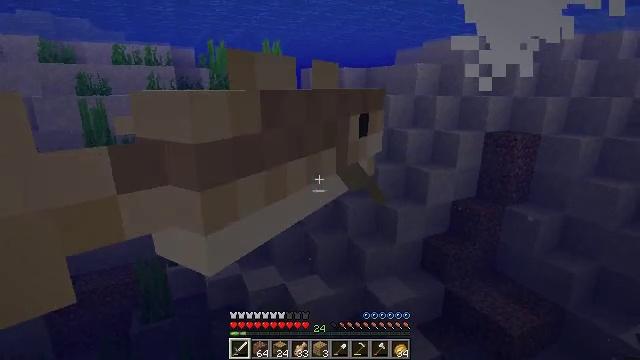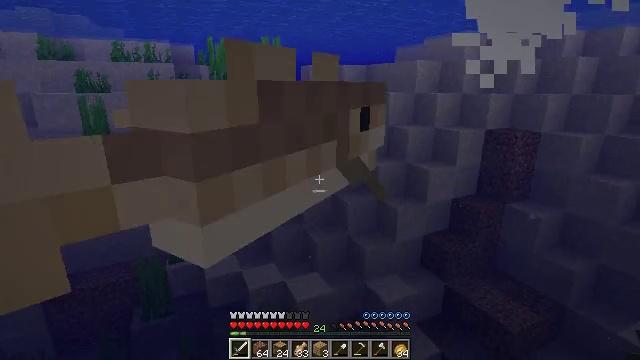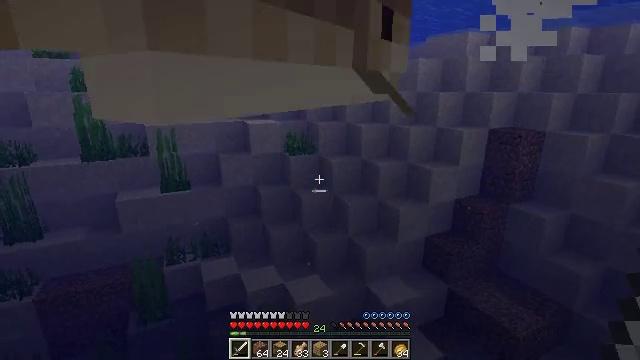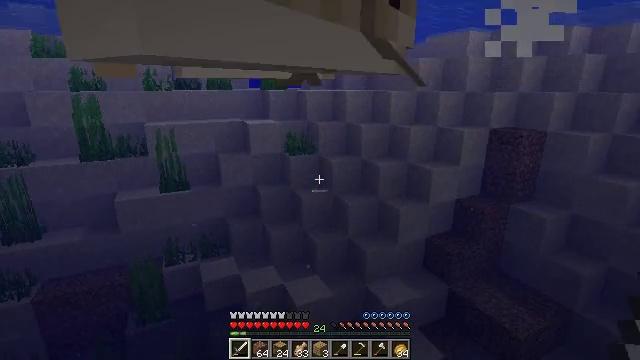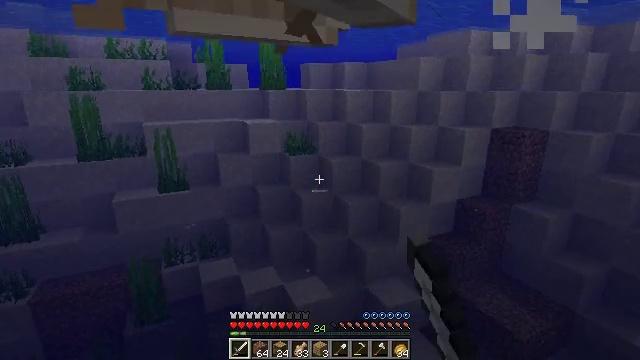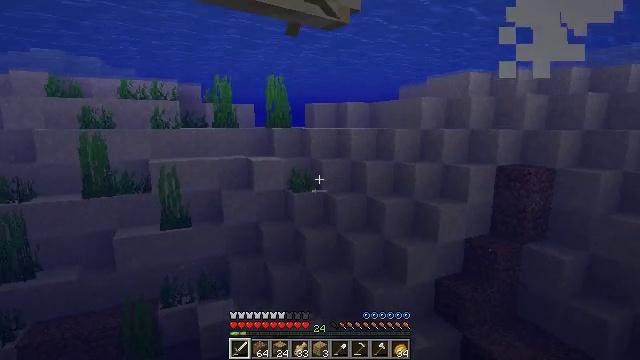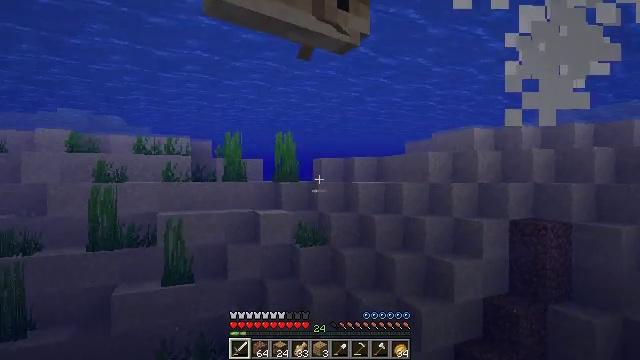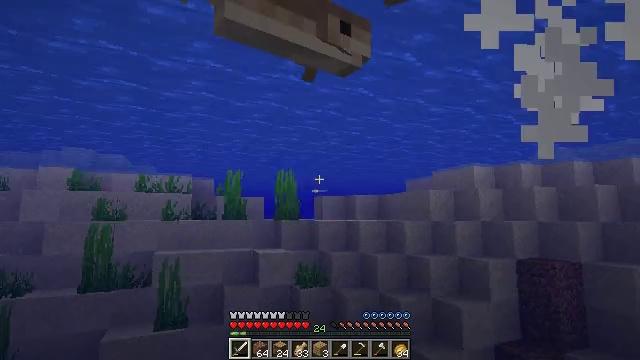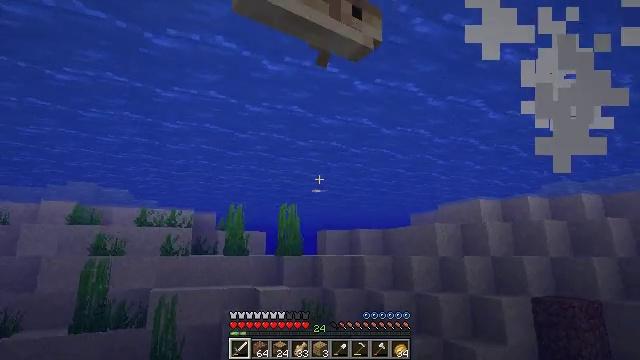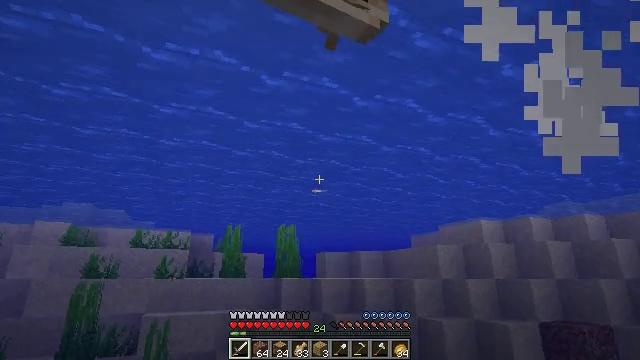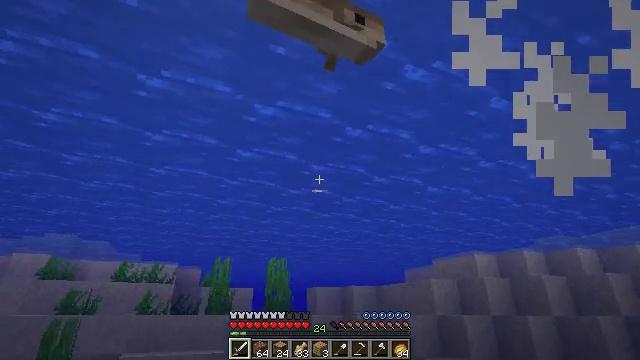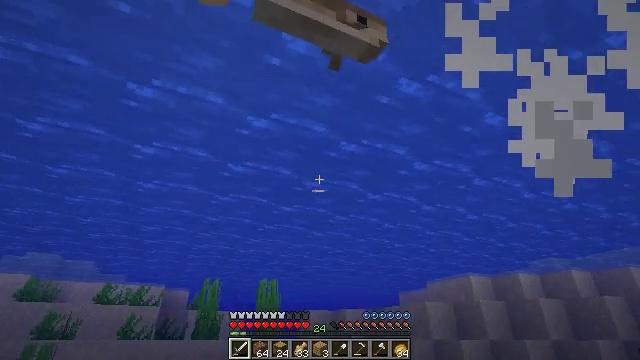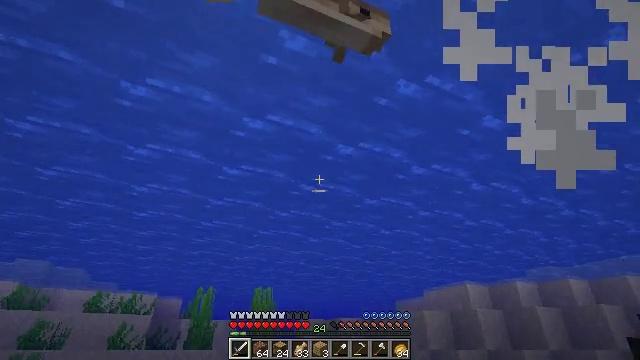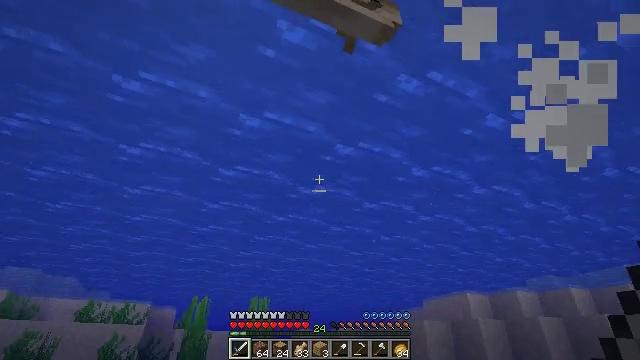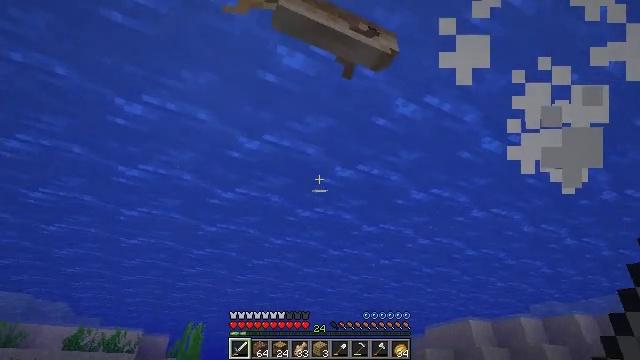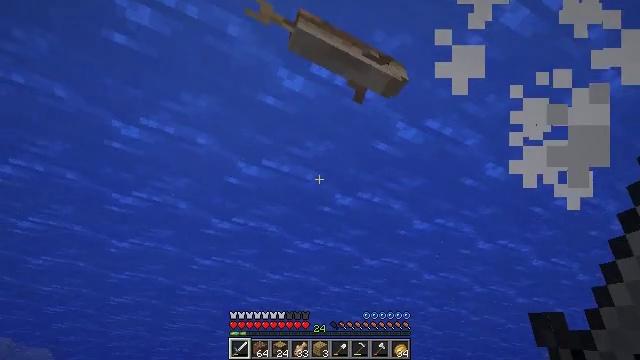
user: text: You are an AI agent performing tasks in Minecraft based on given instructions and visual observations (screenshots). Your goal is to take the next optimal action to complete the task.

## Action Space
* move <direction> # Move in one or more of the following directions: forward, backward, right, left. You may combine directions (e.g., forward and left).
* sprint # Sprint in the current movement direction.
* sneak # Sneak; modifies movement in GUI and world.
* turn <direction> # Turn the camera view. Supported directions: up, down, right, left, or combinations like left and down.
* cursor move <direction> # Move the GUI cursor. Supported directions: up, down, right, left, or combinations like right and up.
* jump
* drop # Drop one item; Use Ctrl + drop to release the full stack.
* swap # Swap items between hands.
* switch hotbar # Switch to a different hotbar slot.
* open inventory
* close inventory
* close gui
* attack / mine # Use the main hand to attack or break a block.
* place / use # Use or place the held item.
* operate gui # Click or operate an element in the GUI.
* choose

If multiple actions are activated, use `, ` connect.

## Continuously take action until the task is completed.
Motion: motion action
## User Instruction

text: Catch and defeat a cod.
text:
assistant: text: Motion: move forward
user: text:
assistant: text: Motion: move forward
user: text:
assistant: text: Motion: move forward, attack / mine
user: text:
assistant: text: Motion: move forward, attack / mine
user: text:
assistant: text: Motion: move forward, turn up, attack / mine
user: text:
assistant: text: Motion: move forward, turn left and up
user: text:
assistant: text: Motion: move forward, turn up
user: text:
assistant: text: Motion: move forward, turn up
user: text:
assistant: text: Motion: move forward, turn up
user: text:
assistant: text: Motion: move forward, turn right and up
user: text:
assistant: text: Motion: move forward, turn right and up
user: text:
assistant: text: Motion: move forward, turn up
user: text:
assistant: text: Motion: move forward, turn up
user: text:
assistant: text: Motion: move forward, turn up
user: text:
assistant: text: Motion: move forward, turn up
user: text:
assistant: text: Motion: turn up
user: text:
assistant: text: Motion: turn up
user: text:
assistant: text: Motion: turn up
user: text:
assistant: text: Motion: turn right and up
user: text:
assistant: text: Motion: turn right and up
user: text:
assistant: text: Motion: turn right and up
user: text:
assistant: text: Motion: turn right
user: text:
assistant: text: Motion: turn right, attack / mine
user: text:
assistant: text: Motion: turn right and down, attack / mine
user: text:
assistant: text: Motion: turn right and down, attack / mine
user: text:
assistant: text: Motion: turn right and down, attack / mine
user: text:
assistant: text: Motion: turn down, attack / mine
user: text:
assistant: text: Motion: turn right and down, jump
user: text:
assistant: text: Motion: turn right and down, jump
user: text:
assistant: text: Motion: turn right and down, jump